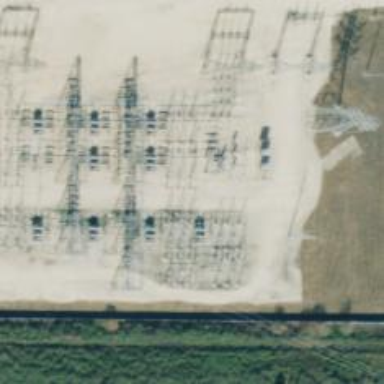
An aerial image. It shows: Switch for power supply.